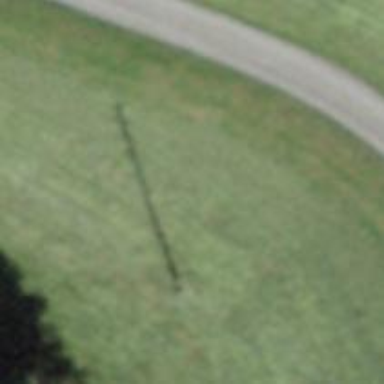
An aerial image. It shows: Power pole.